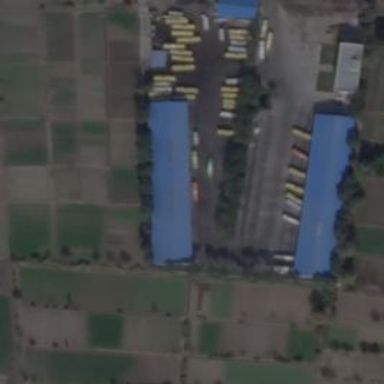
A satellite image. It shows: Bus station which is also public transport station.